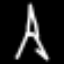
Label: The Eiffel Tower